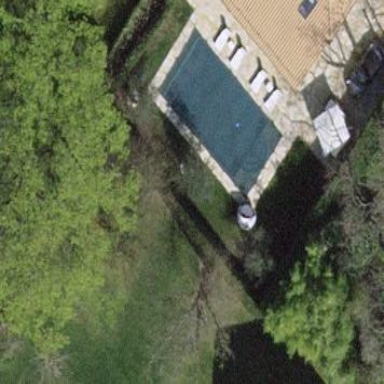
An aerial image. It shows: Swimming pool located in leisure land.